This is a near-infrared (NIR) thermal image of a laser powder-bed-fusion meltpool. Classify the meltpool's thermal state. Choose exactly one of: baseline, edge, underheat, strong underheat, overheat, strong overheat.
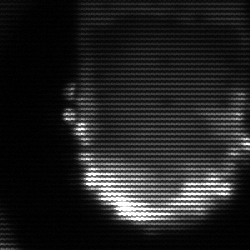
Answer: baseline